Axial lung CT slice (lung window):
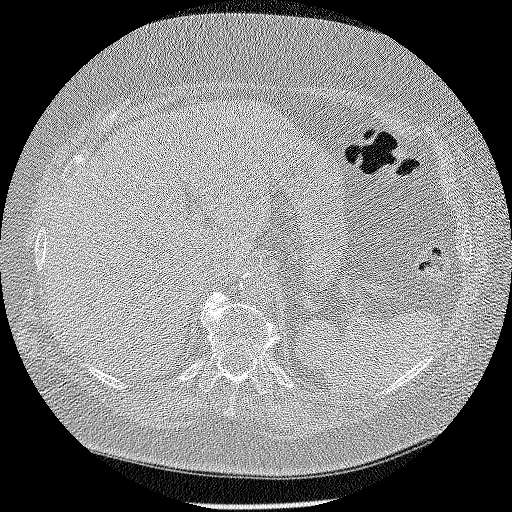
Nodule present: no